Interaction volume radius: 5 \u00c5
Interaction volume height: 35 \u00c5
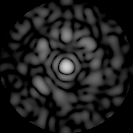
Disorder parameter: 0.7026